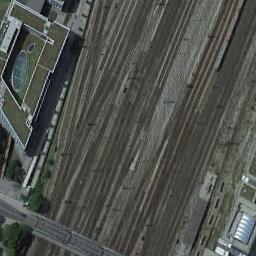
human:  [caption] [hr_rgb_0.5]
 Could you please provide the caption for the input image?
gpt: The railway is on the bare land next to some houses .

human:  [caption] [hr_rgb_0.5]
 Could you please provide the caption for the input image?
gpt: These staggered railways have a brown building on one side of the railways .

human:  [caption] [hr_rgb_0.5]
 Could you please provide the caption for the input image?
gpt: There are several buildings beside the railway .

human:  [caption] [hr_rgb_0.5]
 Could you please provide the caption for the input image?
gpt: There are trees and cars on both sides of the railway .

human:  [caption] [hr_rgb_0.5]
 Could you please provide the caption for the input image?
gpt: There are some buildings beside the railway .